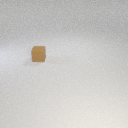
small brown rubber cube